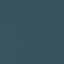
Land use / land cover class: SeaLake